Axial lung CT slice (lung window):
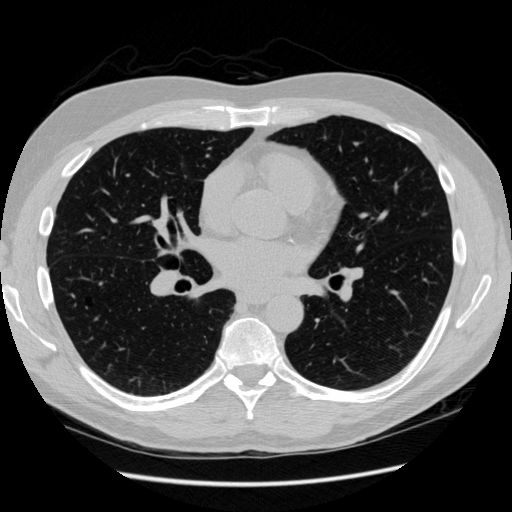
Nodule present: no